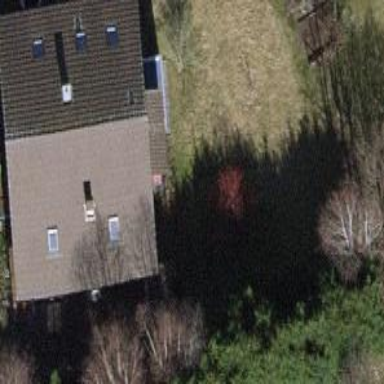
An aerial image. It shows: Detached building with gabled roof.